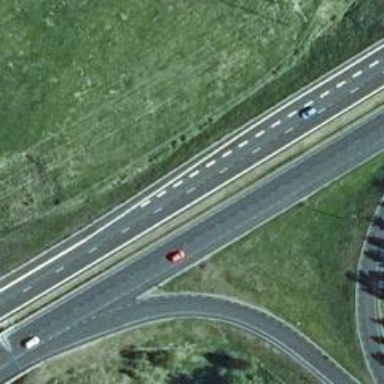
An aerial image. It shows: Asphalt motorway.